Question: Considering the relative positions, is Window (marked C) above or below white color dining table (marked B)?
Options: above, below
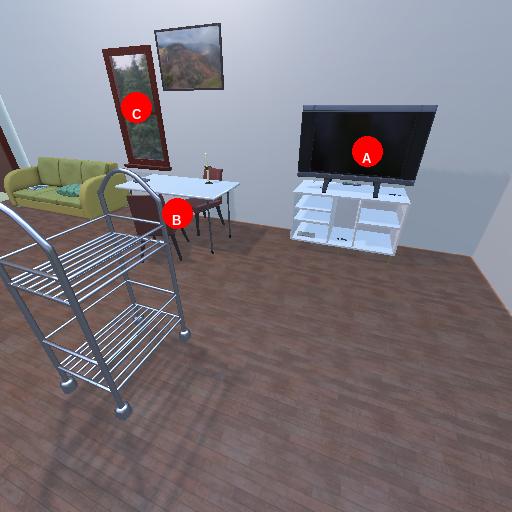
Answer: above